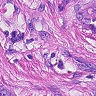
Metastatic tissue present: yes